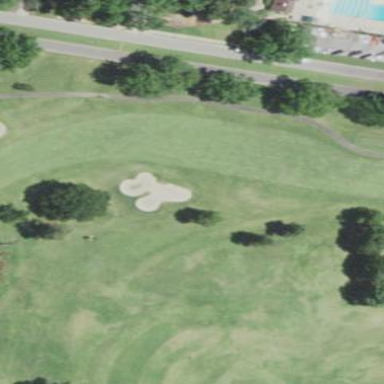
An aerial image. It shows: Grassy area designated as golf fairway.